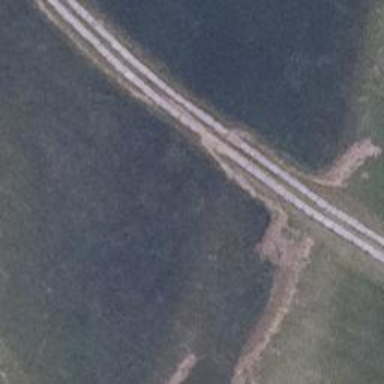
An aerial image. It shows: Track road with concrete lanes of grade1 quality.